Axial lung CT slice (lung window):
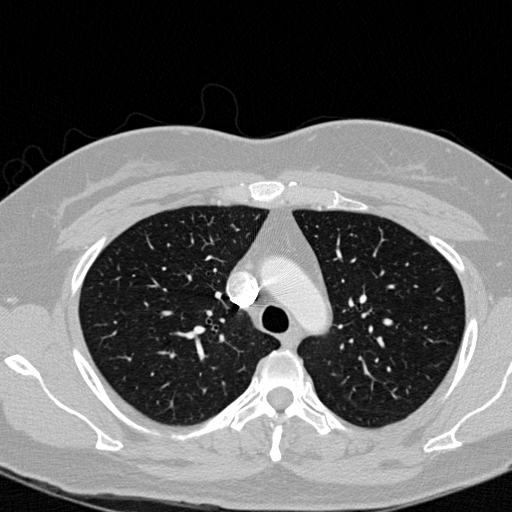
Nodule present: no